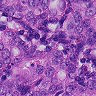
Metastatic tissue present: yes